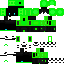
A female human skin with green skin, wearing blonde helmet dressed in a green hoodie and black pants, featuring a closed mouth.